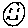
Label: smiley face